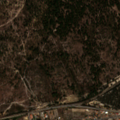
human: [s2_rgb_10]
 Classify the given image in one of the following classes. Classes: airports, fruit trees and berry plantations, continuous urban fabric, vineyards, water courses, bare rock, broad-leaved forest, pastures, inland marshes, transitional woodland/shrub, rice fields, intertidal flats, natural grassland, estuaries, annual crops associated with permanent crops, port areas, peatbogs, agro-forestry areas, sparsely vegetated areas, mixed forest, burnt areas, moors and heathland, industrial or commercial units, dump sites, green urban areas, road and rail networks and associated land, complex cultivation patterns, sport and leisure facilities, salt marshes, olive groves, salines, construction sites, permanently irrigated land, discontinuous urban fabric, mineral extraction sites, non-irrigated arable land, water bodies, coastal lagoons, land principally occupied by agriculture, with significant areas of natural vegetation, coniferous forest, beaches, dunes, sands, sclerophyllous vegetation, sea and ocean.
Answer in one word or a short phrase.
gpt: complex cultivation patterns, broad-leaved forest, coniferous forest, transitional woodland/shrub